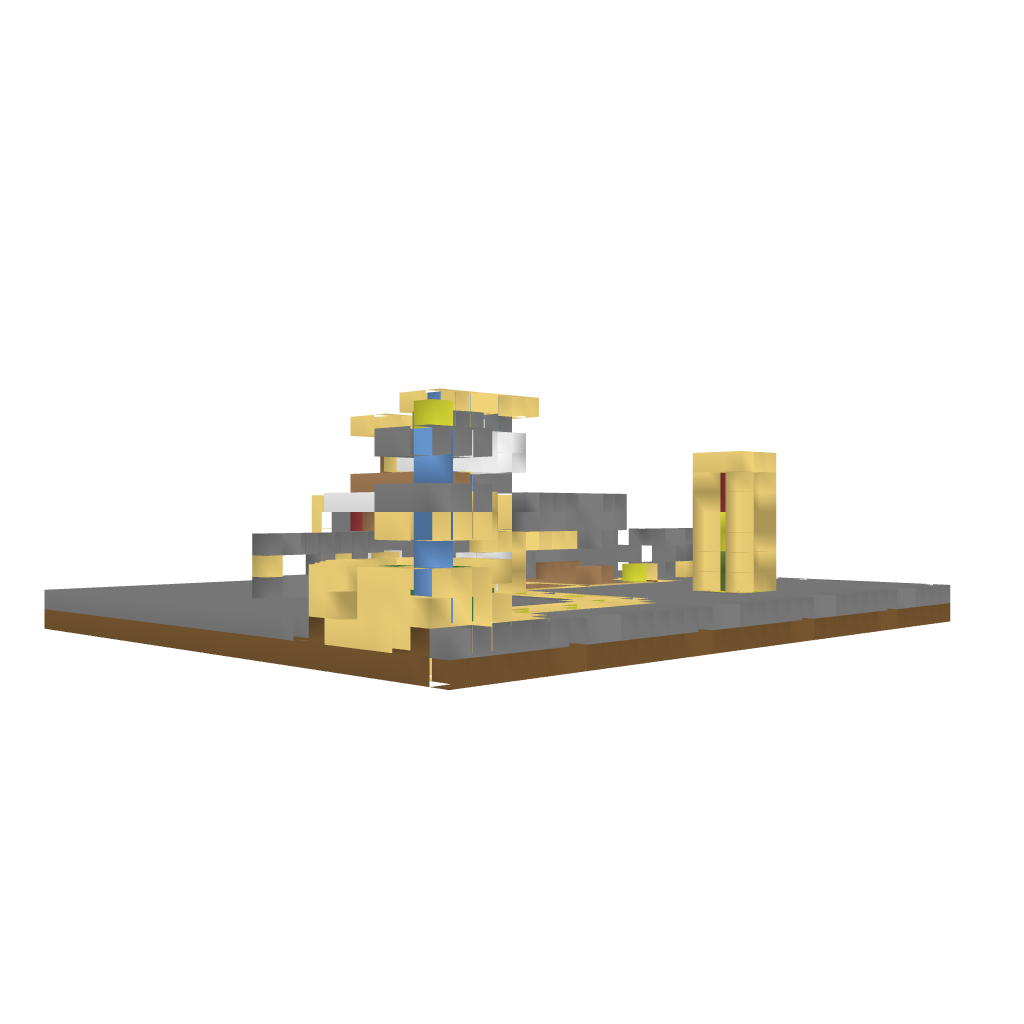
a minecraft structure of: Sabulo Tectum bad low quality